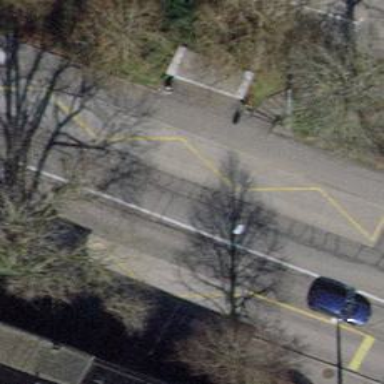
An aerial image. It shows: Bus stop for trolleybuses with designated stop position for public transport.